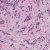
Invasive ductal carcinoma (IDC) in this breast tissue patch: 1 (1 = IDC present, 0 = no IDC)